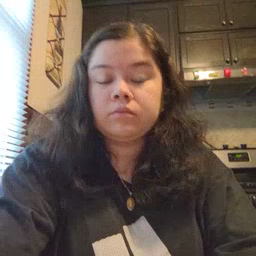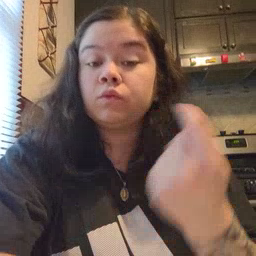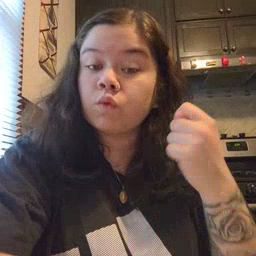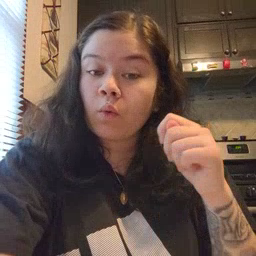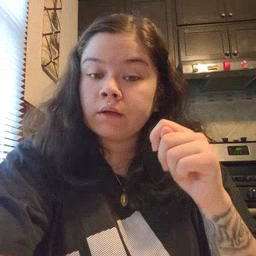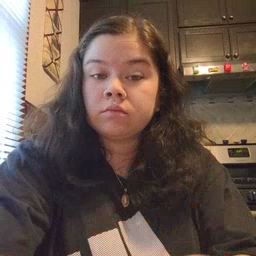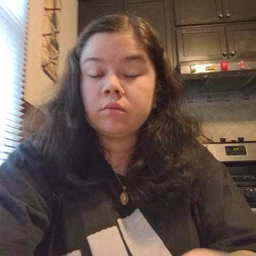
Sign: toy